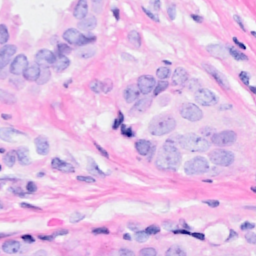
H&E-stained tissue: Breast